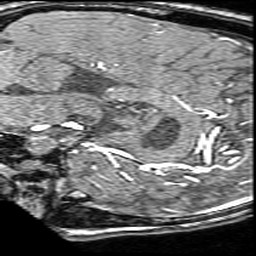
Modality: angio
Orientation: sagittal
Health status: ill
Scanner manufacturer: philips
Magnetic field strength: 3 T
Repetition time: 0.01826 s
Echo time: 0.003378 s